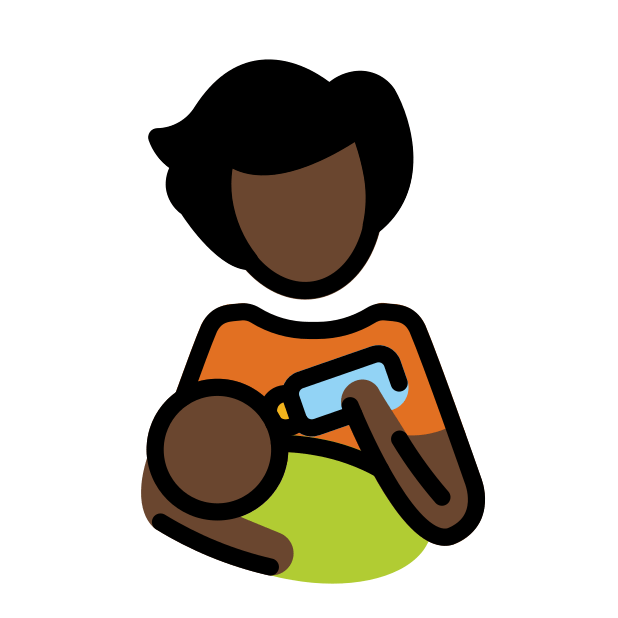
person feeding baby: dark skin tone